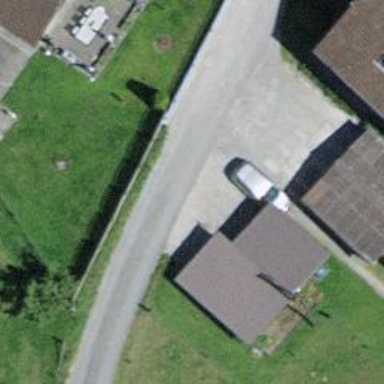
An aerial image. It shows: Garage.